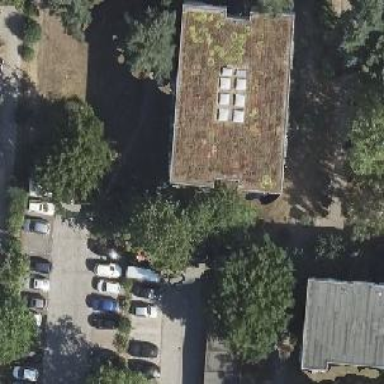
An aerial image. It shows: Residential building with flat grass roof. The building is painted in white.